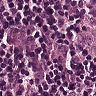
Metastatic tissue present: yes